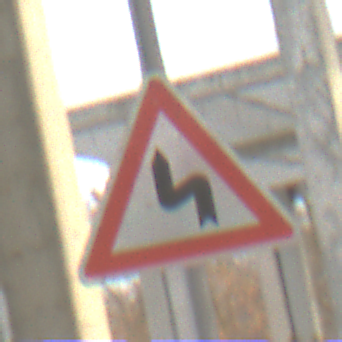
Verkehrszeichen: DoppelkurveZunaechstLinks
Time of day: MorningAfternoon
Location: Roofed (Suburban)
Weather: PartlyCloudy
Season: Winter
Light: Natural